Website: crate-barrel
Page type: customer-info-address
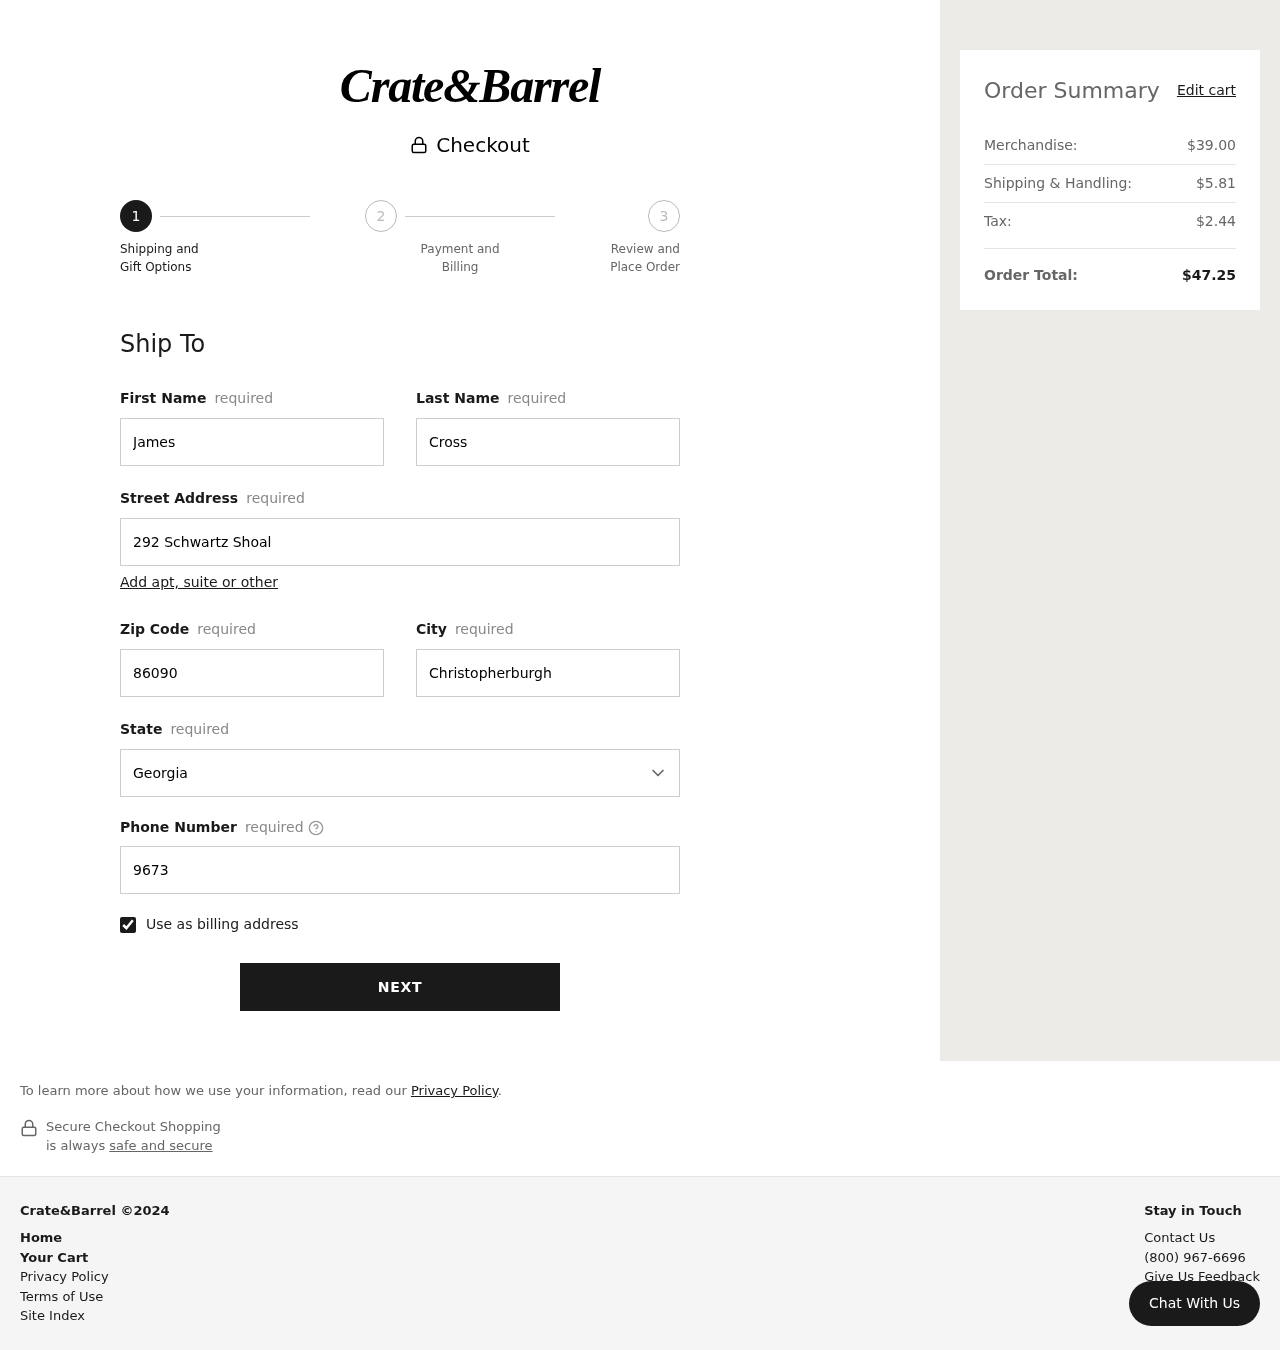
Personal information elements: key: PII_CITY
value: Christopherburgh
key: PII_FIRSTNAME
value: James
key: PII_LASTNAME
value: Cross
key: PII_PHONE
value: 9673016213
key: PII_POSTCODE
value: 86090
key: PII_STATE
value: Georgia
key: PII_STREET
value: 292 Schwartz Shoal
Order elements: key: ORDER_SUBTOTAL
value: $39.00
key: ORDER_SHIPPING_COST
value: $5.81
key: ORDER_TAX
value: $2.44
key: ORDER_TOTAL
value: $47.25